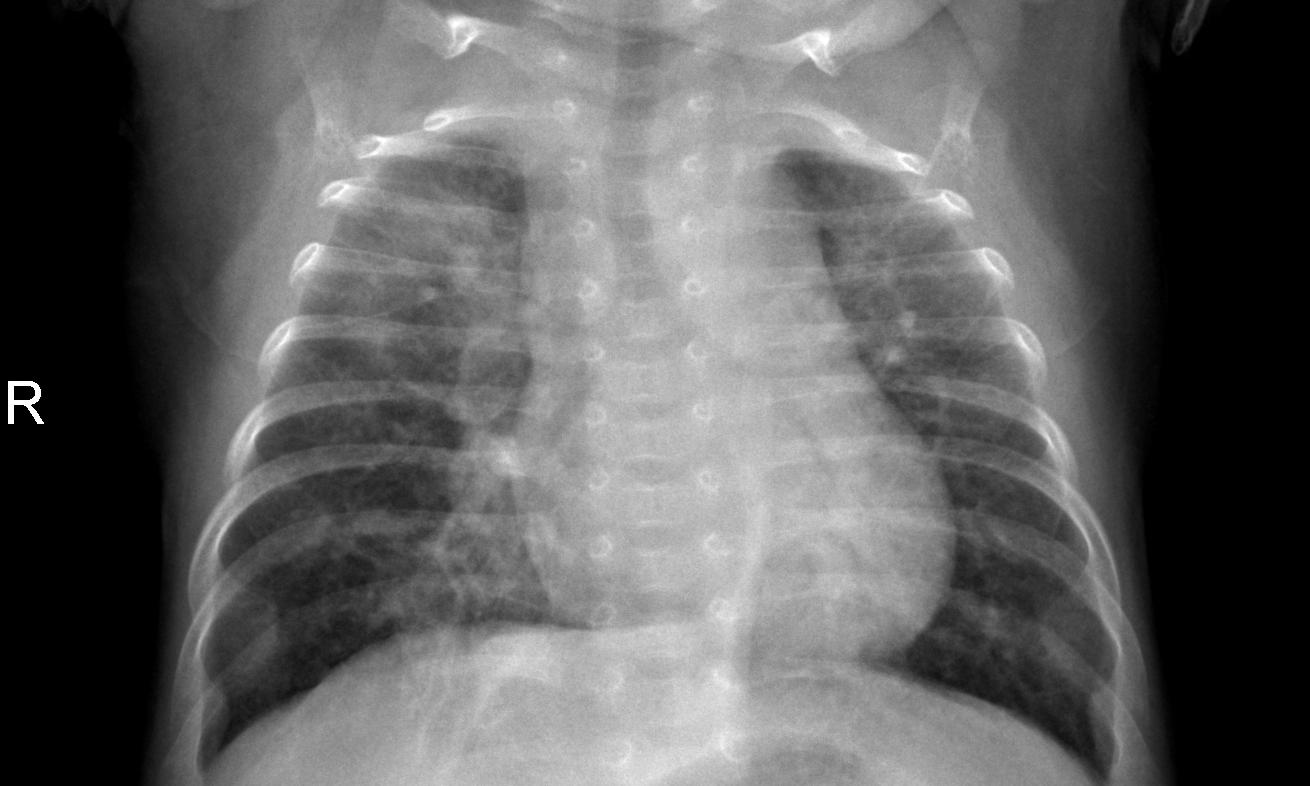
Diagnosis: PNEUMONIA